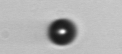
Label: bead